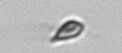
Label: Cryptophyta